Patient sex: F
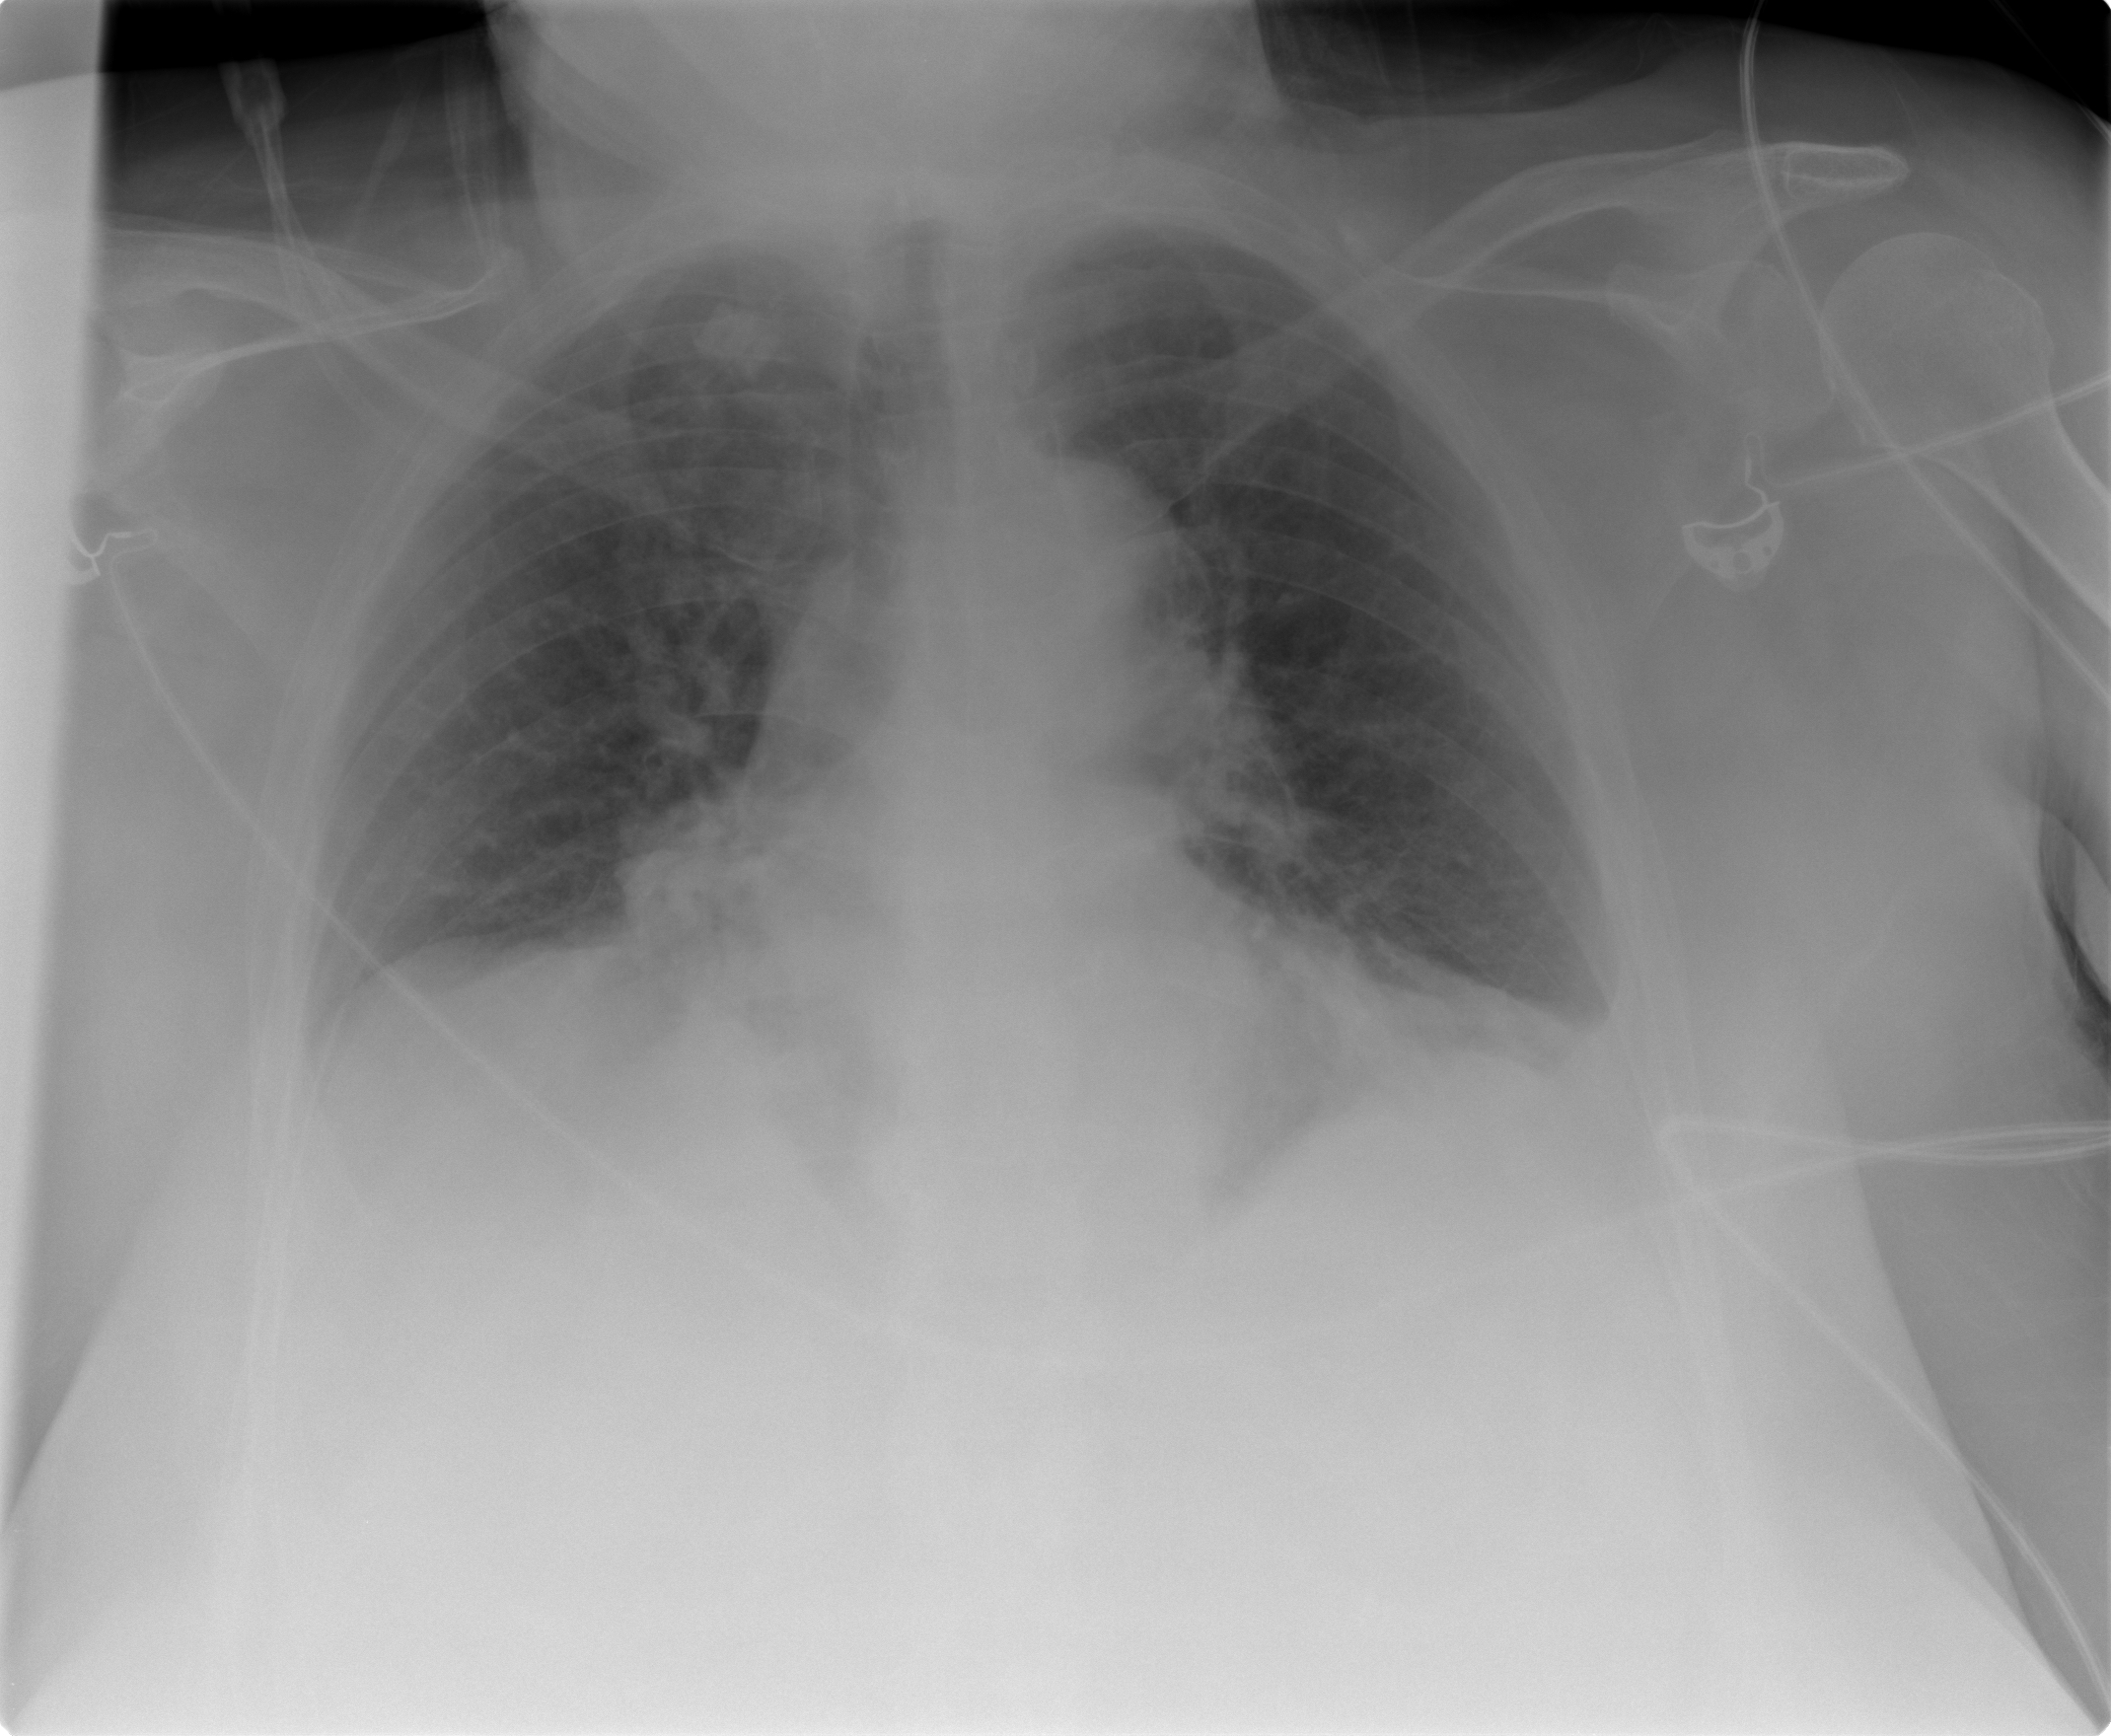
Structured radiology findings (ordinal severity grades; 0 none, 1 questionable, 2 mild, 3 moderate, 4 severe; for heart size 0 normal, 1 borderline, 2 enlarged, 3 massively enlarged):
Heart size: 2
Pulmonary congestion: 0
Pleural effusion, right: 2
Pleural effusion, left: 2
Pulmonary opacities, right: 0
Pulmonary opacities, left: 0
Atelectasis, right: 2
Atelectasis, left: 2